【题型】选择题　【知识点】函数　【难度】easy
如图，在平面直角坐标系$xOy$中，角$\alpha$（$0<\alpha<\pi$）的始边为$x$轴的非负半轴，终边与单位圆的交点为$A$，将$OA$绕坐标原点逆时针旋转$\dfrac{\pi}{2}$至$OB$，过点$B$作$x$轴的垂线，垂足为$Q$．记线段$BQ$的长为$y$，则函数$y=f(\alpha)$的图象大致是

\noindent A.

\quad B.

\noindent C.

\quad D.

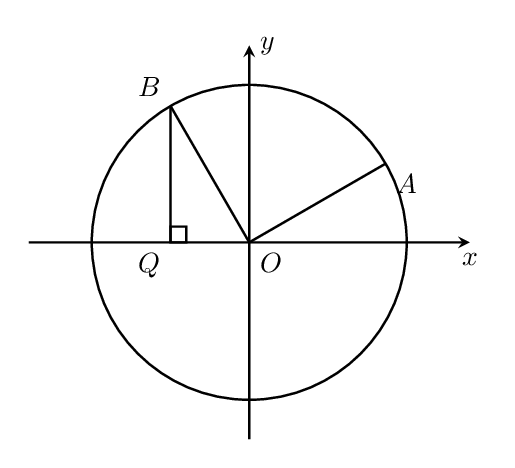
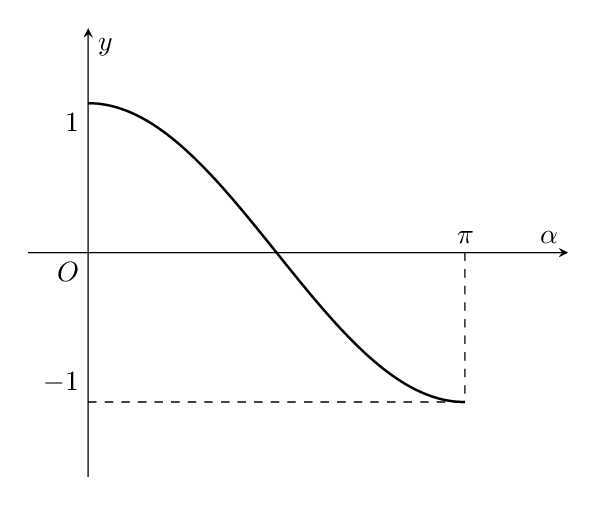
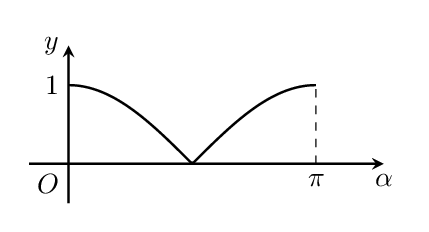
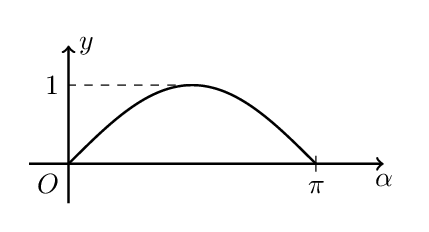
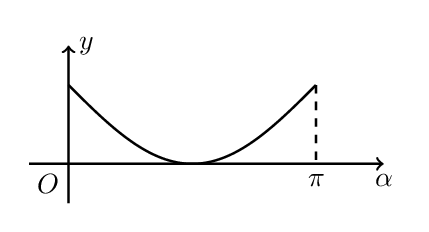
【解答】
\noindent \textbf{【答案】} B

\vspace{0.4cm}
\noindent \textbf{【分析】} 根据三角函数的定义可得$A(\cos\alpha,\sin\alpha)$，根据题意可得$B(-\sin\alpha,\cos\alpha)$，继而可得$y=|\cos\alpha|$，结合余弦函数的图象可得结果.

\vspace{0.4cm}
\noindent \textbf{【详解】} 由题可得$A(\cos\alpha,\sin\alpha)$，将$OA$绕坐标原点逆时针旋转$\dfrac{\pi}{2}$至$OB$，

\noindent 可得$B\left(\cos\left(\alpha+\dfrac{\pi}{2}\right),\sin\left(\alpha+\dfrac{\pi}{2}\right)\right)$，即$B(-\sin\alpha,\cos\alpha)$．

\noindent 因为线段$BQ$的长为$y$，所以函数$y=f(\alpha)=|\cos\alpha|$，

\noindent 故选 B.

\vspace{0.4cm}
\noindent \textbf{【点睛】} 本题主要考查了三角函数定义的应用，考查转化思想以及计算能力，图象的变换，属于基础题.